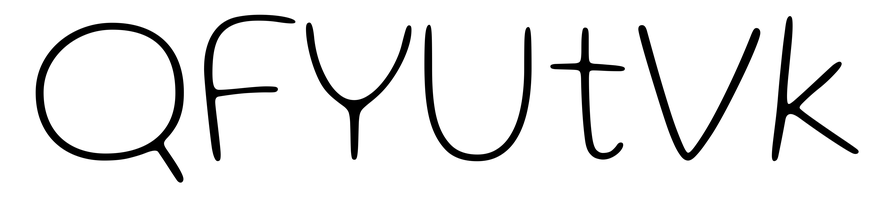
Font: Gluten_Thin